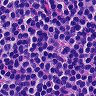
Metastatic tissue present: no